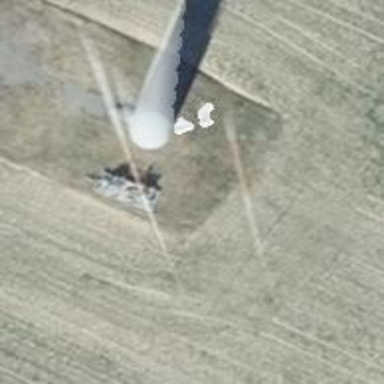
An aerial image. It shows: Wind generator powered by Vestas horizontal axis wind turbine.